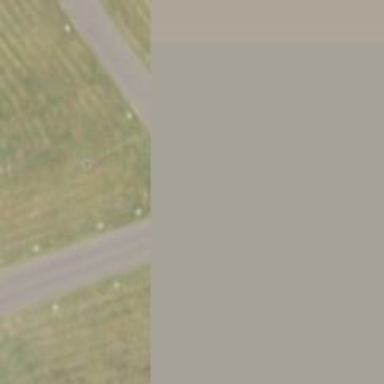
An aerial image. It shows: Image of taxiway at airport.